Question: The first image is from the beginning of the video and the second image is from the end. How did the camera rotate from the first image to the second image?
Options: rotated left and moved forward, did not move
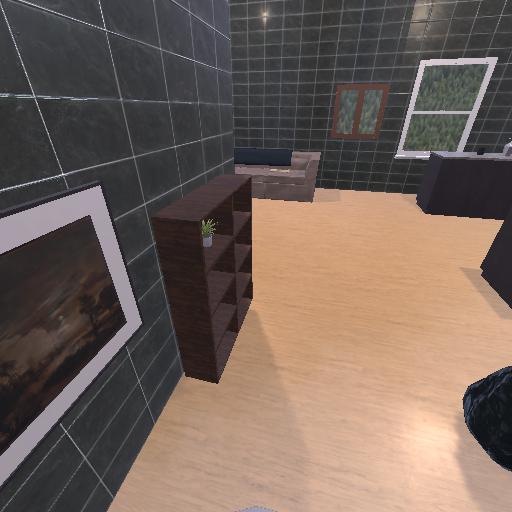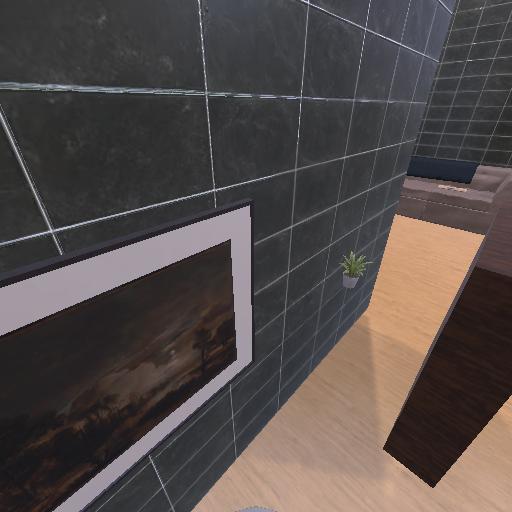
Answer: rotated left and moved forward